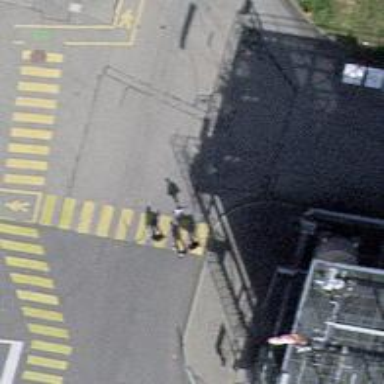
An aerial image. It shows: Uncontrolled zebra crossing.